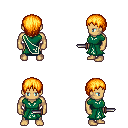
a pixel art fantasy rpg character, male body template, human, tanned skin, sash dress, magenta pants, light blonde plain hairstyle, dagger, four views (front, back, left, right), 2x2 character sprite sheet, small pixel art, hard edges, no anti-aliasing